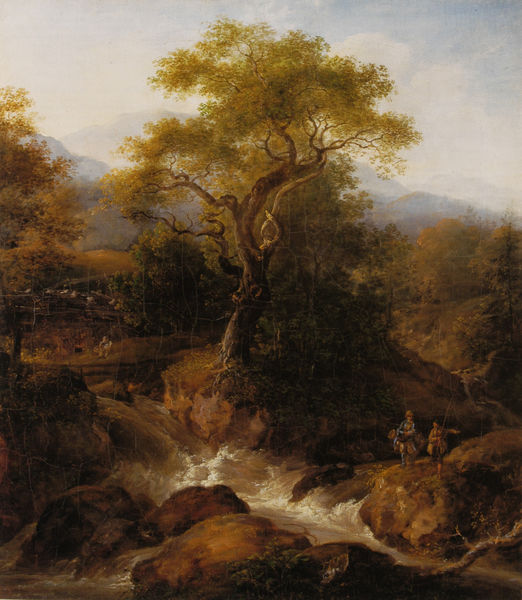
Titel: Gebirgslandschaft mit Wildbach und Anglern
Künstler: Johann Georg von Dillis
Institution: (Privatbesitz)
Schlagwörter: baum, berg, blau, blätter, dunkel, felsen, gemälde, himmel, laub, mann, meer, schatten, wasser, weiß, wolken, bäume, fluss, gelb, grün, landschaft, menschen, ocker, see, ufer, äste, abend, ausschnitt, braun, frau, grau, hell, hintergrund, holz, hut, licht, männer, schwarz, zeichnung, ölbild, tiere, weg, wiese, wolke, zaun, beige, malerei, mensch, stein, steine, öl, ast, bach, erde, feld, felder, horizont, hügel, natur, stamm, zweige, brücke, busch, büsche, gebüsch, gewässer, hütte, dunkelheit, familie, kind, paar, vater, pflanzen, wald, wasserfall, kinder, reiter, gischt, sommer, wellen, italien, perspektive, zwei, fischer, jungen, berge, fels, gebirge, risse, dunst, nebel, geröll, schlucht, herbst, ausflug, idylle, rast, figuren, romantik, schaum, strom, stromschnelle, sturzbach, ölgemälde, constable, staffage, junge, baumkrone, frühling, wandern, wurzel, idyll, lichtung, gefälle, gefahr, angel, biedermeier, wanderer, brauntöne, rinde, fall, gebirgsbach, wildnis, eiche, knorrig, spaziergänger, rucksack, reisende, schafe, hirten, rute, arbre, ciel, paysage, wanderung, montagnes, wildbach, angler, historisch, angeln, fischen, pastorale, nuage, rochers, rost, wildwasser, chemin, corbet, angelrute, staustufe, forêt, bch, liebesnest, ende 19.jh., naturlismus, ende 1900, flussschnelle, huirten, landschatsbild, pêcheurs, 19 jahrhundert, 18 jahrhundert, torrent, agité, homme femme, nature menaçante